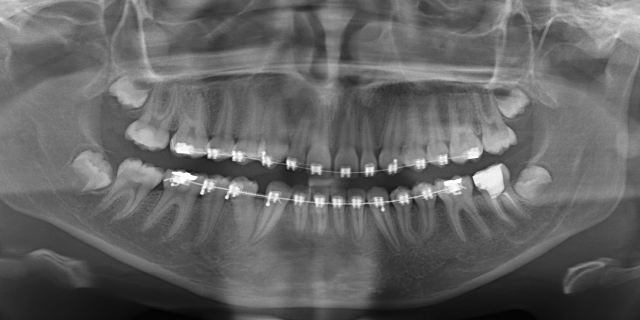
adult